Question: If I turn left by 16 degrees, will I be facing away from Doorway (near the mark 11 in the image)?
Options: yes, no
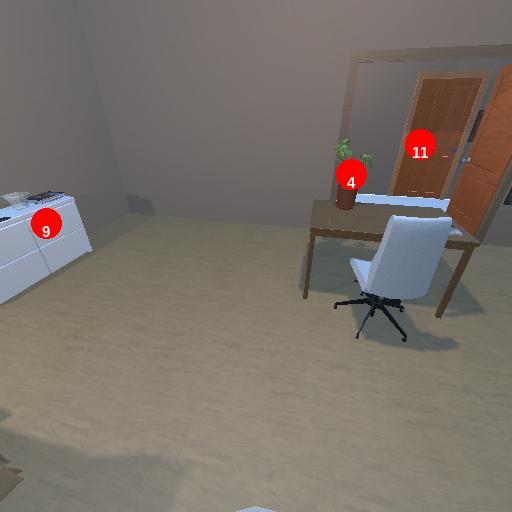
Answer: yes